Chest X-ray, AP view. Patient: 15 years old, sex M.
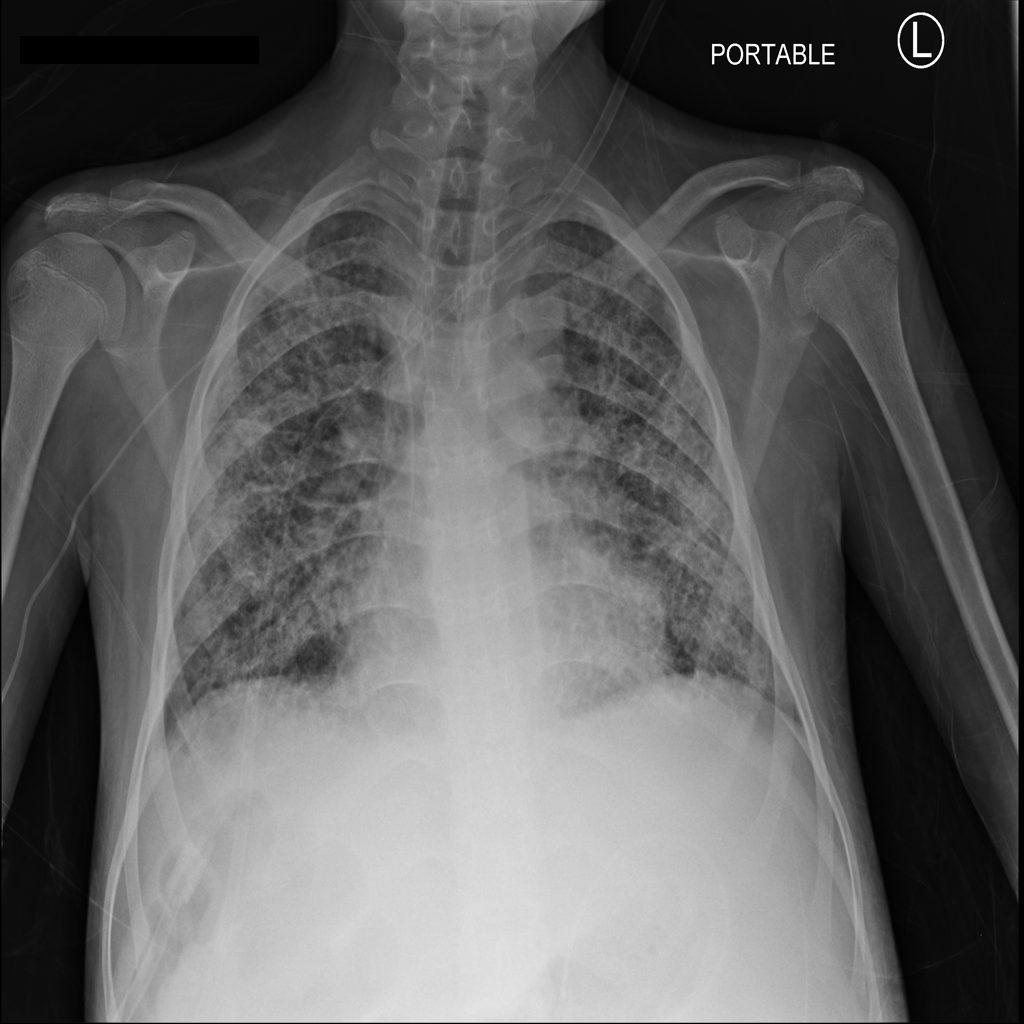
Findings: Pleural_Thickening